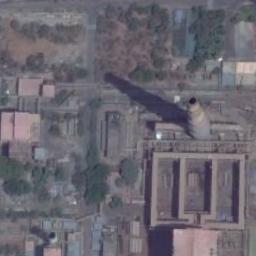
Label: thermal_power_station